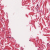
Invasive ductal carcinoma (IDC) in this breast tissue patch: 0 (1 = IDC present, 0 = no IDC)